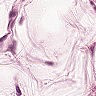
Metastatic tissue present: no